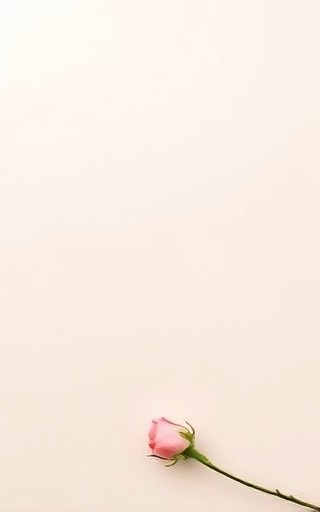
Category: Anniversary